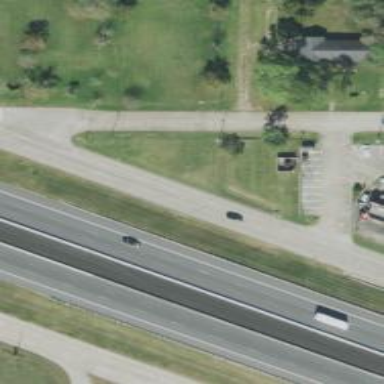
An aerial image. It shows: Secondary road with frontage road alongside.